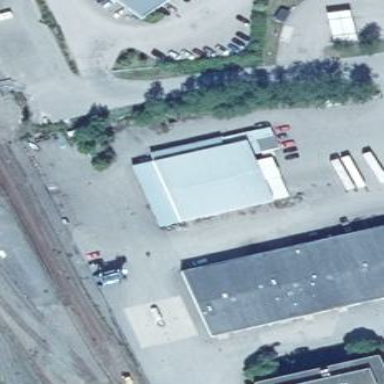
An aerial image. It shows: Warehouse.